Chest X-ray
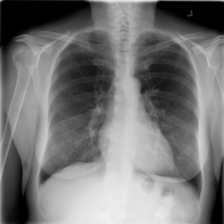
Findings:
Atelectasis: negative
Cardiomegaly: negative
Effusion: negative
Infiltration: negative
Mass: negative
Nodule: negative
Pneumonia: negative
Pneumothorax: negative
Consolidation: negative
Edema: negative
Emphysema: negative
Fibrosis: negative
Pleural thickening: negative
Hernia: negative